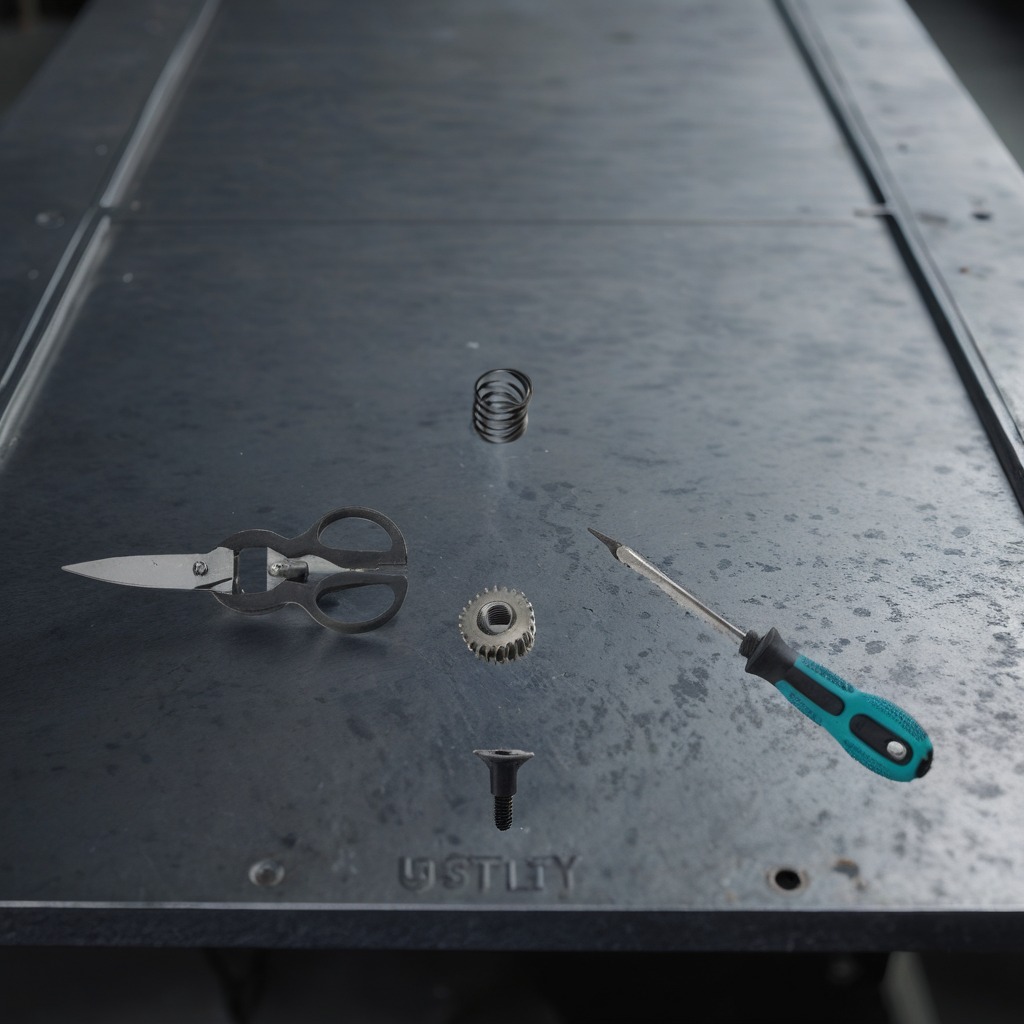
A steel gear with teeth, a metal machine screw, a coiled metal spring, a screwdriver, and a pair of scissors are lying on a cold steel table in a mining workshop.